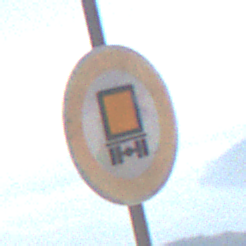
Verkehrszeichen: VerbotKennzeichnungspflichtigeKraftfahrzeugeGefaehrlicheGueter
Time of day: Midday
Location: Outdoor (Nature)
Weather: Clear
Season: NotSpecified
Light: Natural